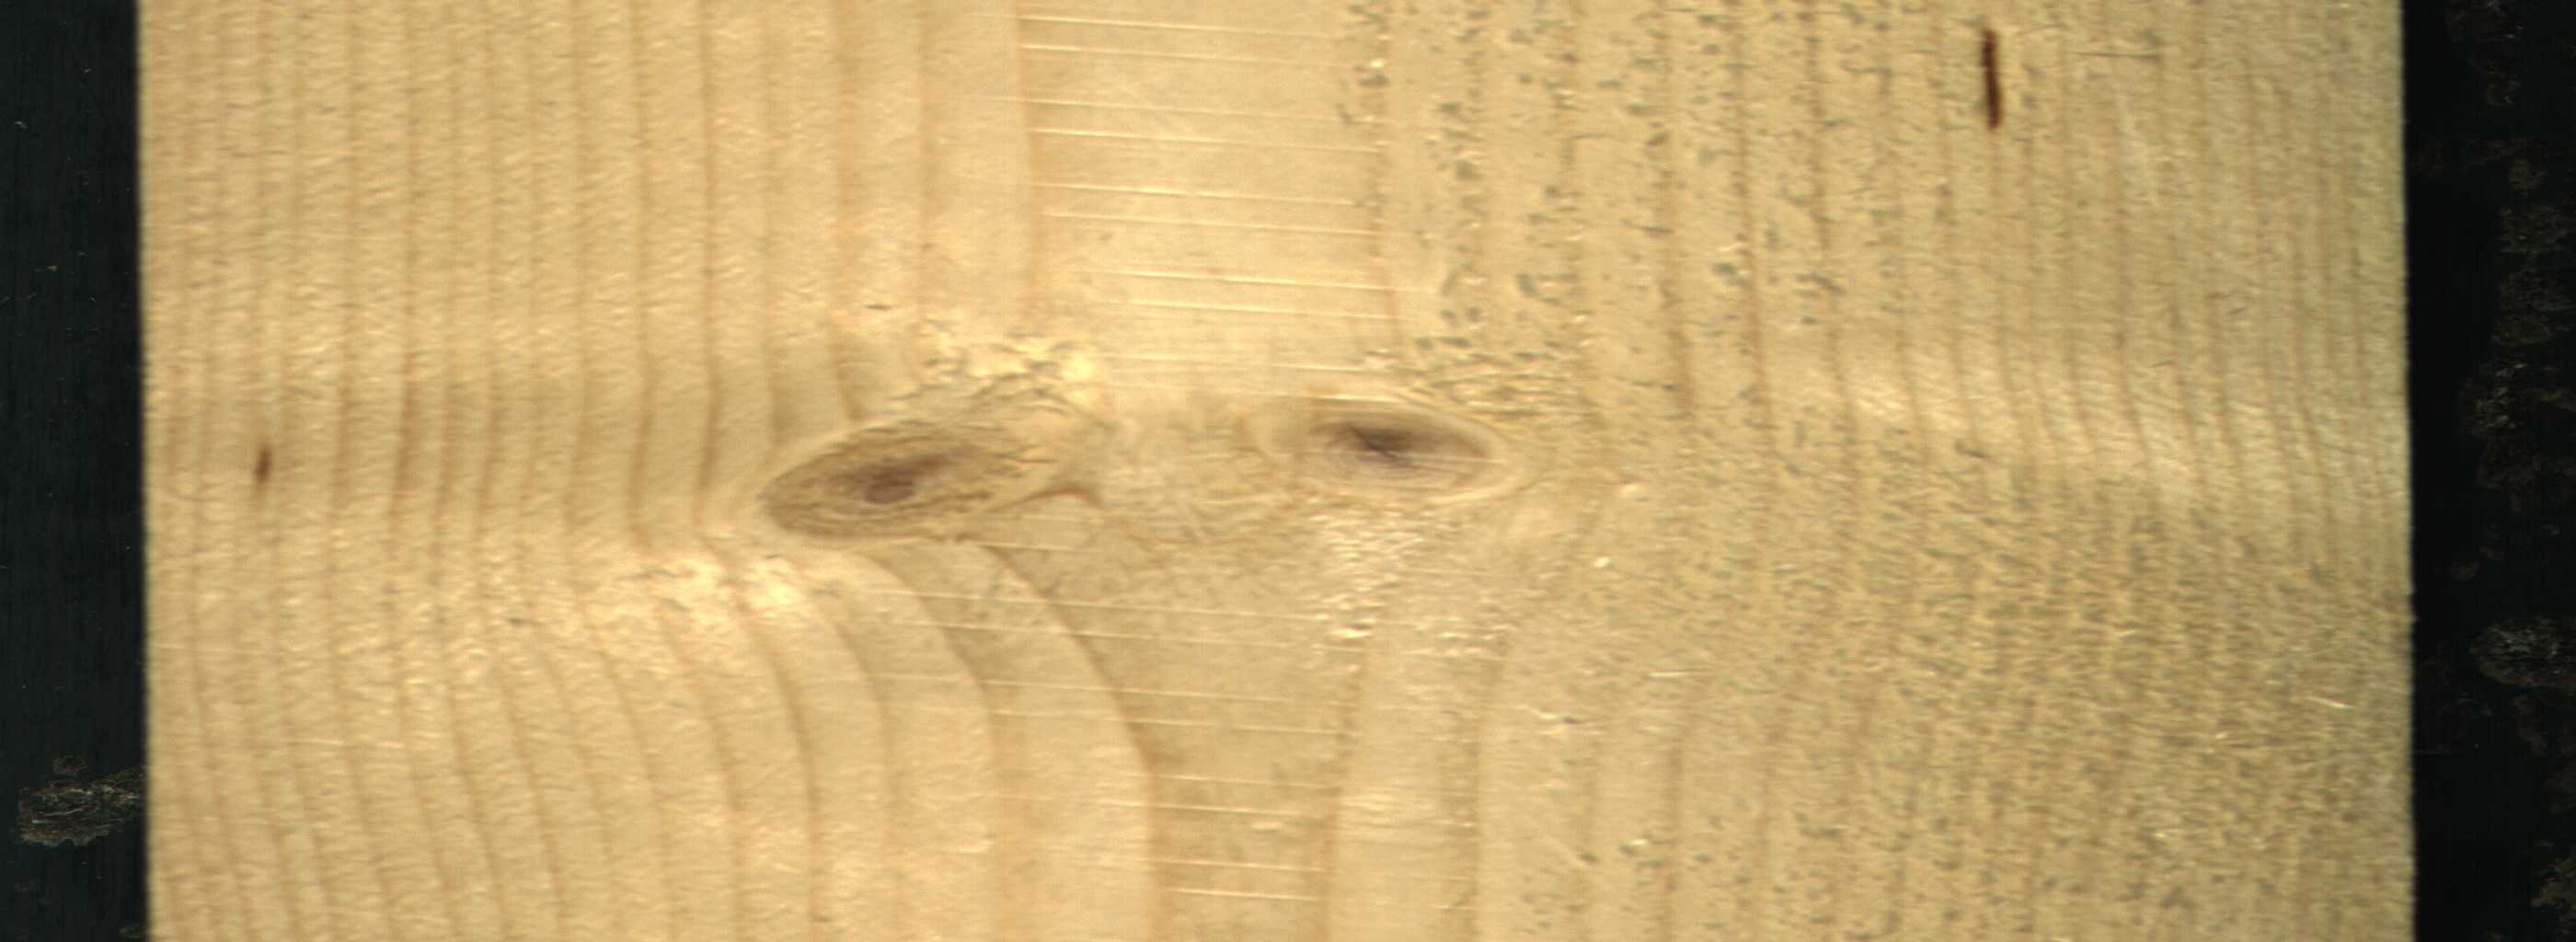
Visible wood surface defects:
resin
Live_Knot
Live_Knot